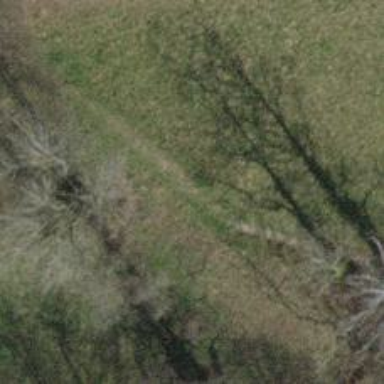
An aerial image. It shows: Grassy path.